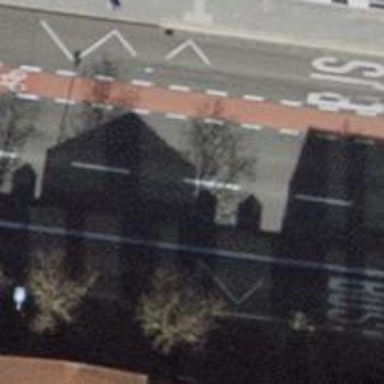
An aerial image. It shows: Residential road with asphalt surface. There is separate sidewalk on one side and cycleway that shares the busway on the left.